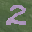
Label: 2